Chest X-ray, PA view. Patient: 66 years old, sex F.
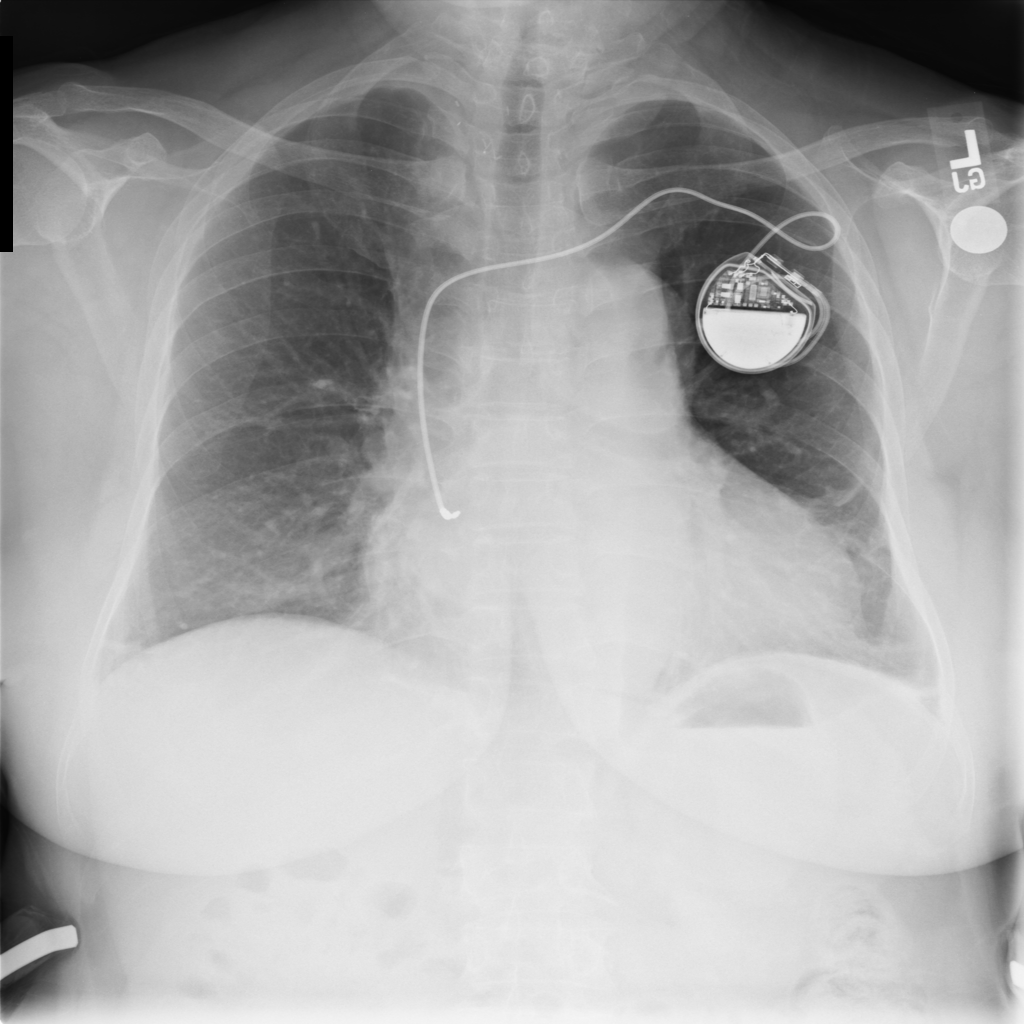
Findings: Atelectasis, Cardiomegaly, Infiltration